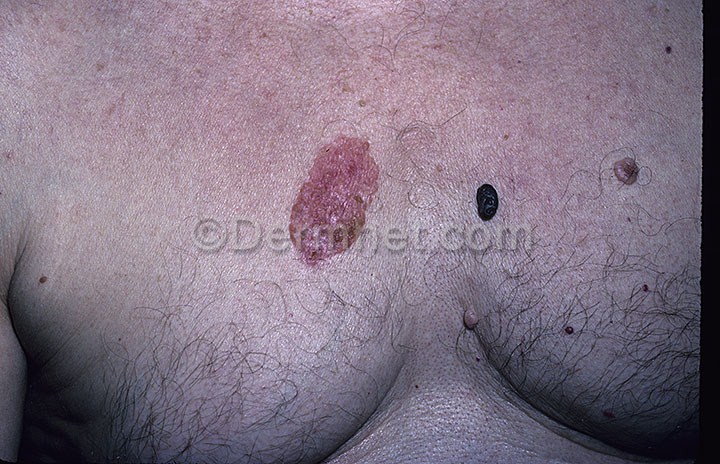
Disease: Actinic Keratosis Basal Cell Carcinoma and other Malignant Lesions